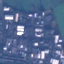
Label: Industrial